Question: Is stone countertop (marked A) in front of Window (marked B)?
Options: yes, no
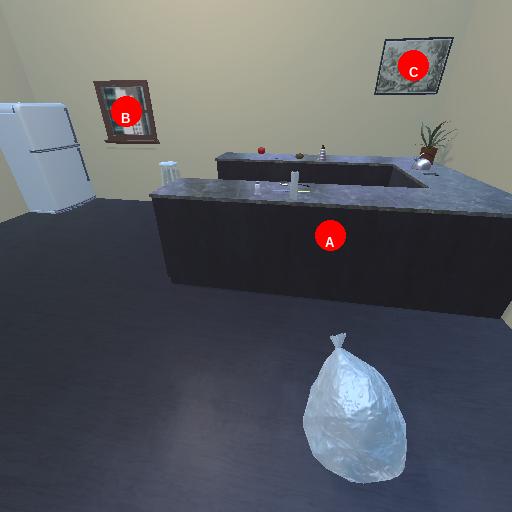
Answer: yes